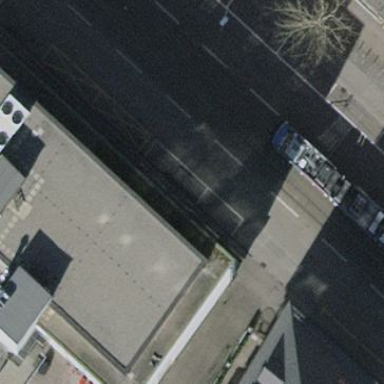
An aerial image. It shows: Parking lane designated for parking.